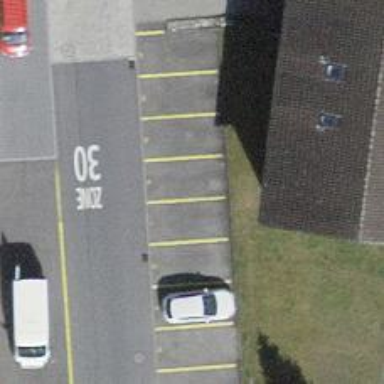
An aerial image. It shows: Parking available on the street side.